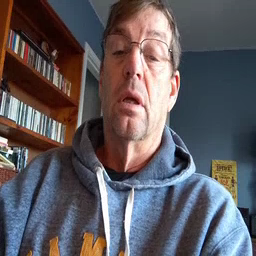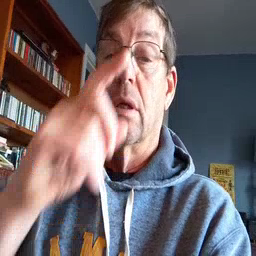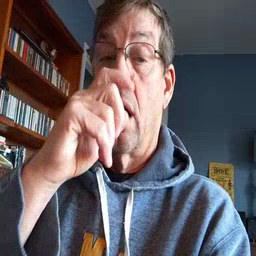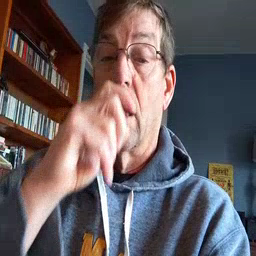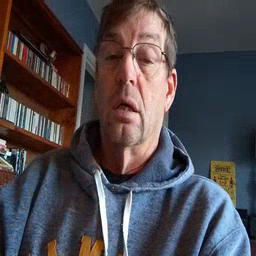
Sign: doll